Question: I tried to generate a graph using the Kleinberg model in the nw extension:
'''
nw:generate-small-world turtles links 4 4 2 false
'''
Then I sorted all the nodes according to their ID property ("who") in a 2D lattice:

But shouldn't the Kleinberg model generate nodes that are connected to all their 4 neighbors? maybe the nodes ID are in random order? or I'm getting the Kleinberg model wrong?
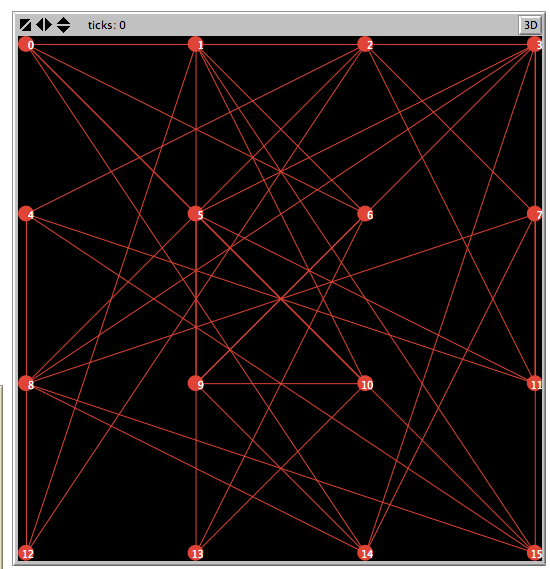
Answer: The Kleinberg model is working as it should. The behavior you observe is due to the random order that the turtles make links with other turtles. In Netlogo, the turtles will perform functions in random order. You can specify creating ordered agentsets, but expect the IDs ("who") to be in random order by default. You can type the two commands below in the Command Center for an easy and relevant demonstration of this after generating the Kleinberg network:
'''
ask turtles [show who]
ask turtles [show [who] of link-neighbors]
'''
These will return output like this:
'''
observer> ask turtles [show who]
(turtle 0): 0
(turtle 5): 5
(turtle 9): 9
(turtle 2): 2
(turtle 12): 12
(turtle 14): 14
(turtle 10): 10
(turtle 15): 15
(turtle 4): 4
(turtle 13): 13
(turtle 3): 3
(turtle 7): 7
(turtle 6): 6
(turtle 1): 1
(turtle 8): 8
(turtle 11): 11
observer> ask turtles [show [who] of link-neighbors]
(turtle 9): [13 7 14 1]
(turtle 10): [1 12 15 4 2]
(turtle 13): [2 14 8 9 11]
(turtle 15): [10 7 3 4 6 14 12]
(turtle 3): [4 12 11 8 5 15]
(turtle 14): [9 15 7 13]
(turtle 2): [4 10 13]
(turtle 6): [0 5 15]
(turtle 4): [3 12 2 10 15 5]
(turtle 7): [0 8 14 9 1 12 15]
(turtle 1): [10 9 8 11 7]
(turtle 8): [0 13 3 7 1]
(turtle 11): [0 1 3 13]
(turtle 5): [4 3 0 6]
(turtle 0): [11 8 5 6 7]
(turtle 12): [15 3 10 4 7]
'''
Note the random order of the 'turtles' responding to the commands, as well as the order of the 'link-neighbors'